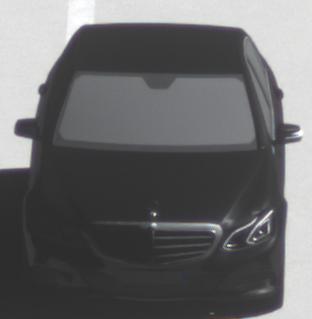
Make: Mercedes-Benz
Model: E 200
Detailed model: E-Class (212) Limousine
Model produced from: 2013/04
Model produced until: 2015/10
Doors: 4
Color: black
Road condition: dry road
Daytime: midday
Contrast: high contrast